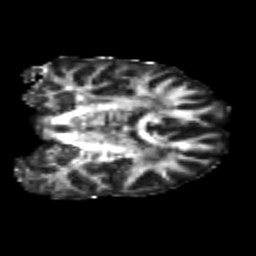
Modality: FA
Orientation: coronal
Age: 24
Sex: male
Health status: healthy
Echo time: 0.074 s